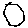
Label: hexagon